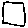
Label: square